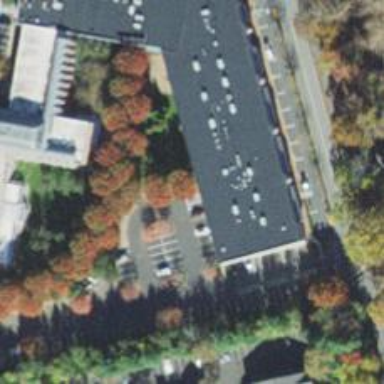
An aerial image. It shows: Parking space.